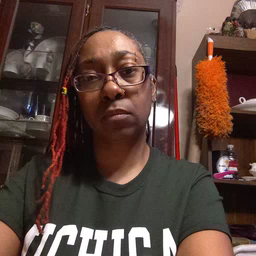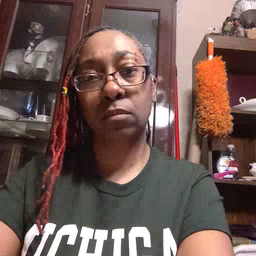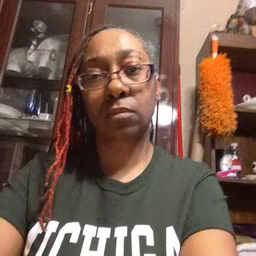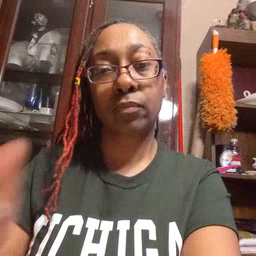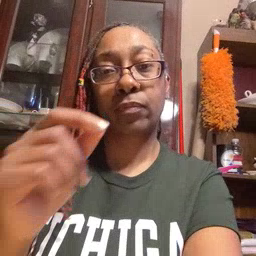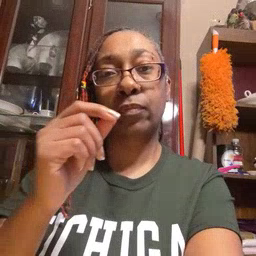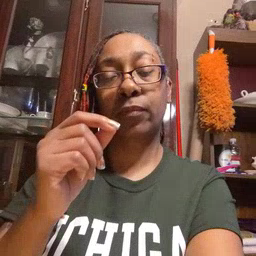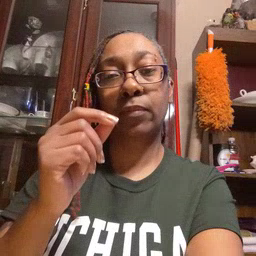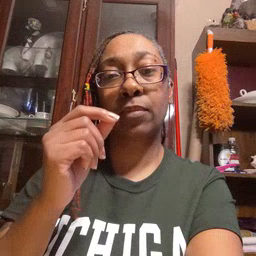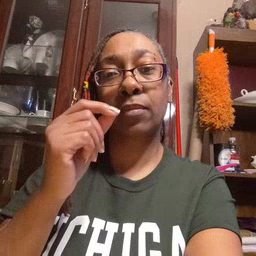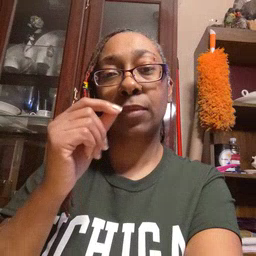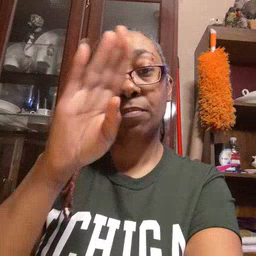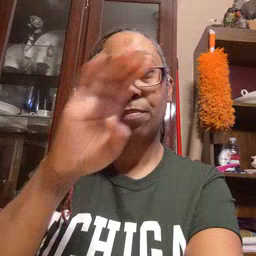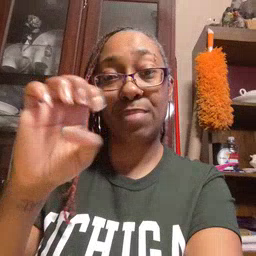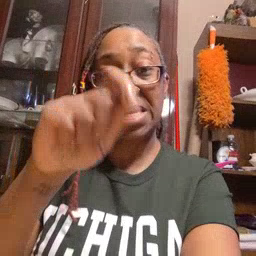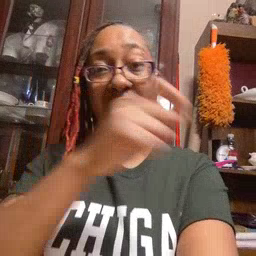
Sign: bee